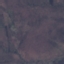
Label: HerbaceousVegetation